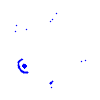
Particle: pion